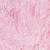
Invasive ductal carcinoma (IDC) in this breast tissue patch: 0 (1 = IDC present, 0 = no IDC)